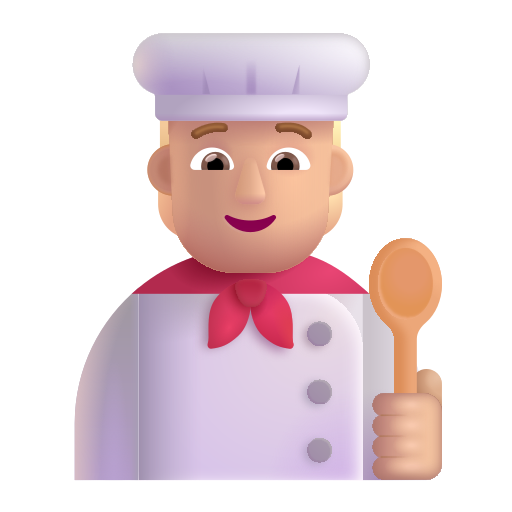
cook color  light